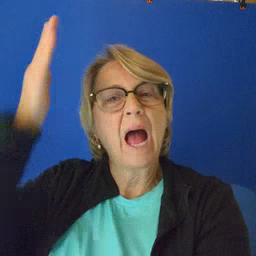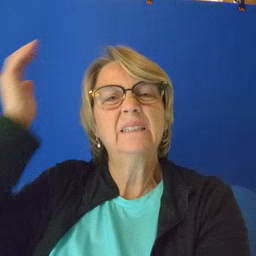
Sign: hat